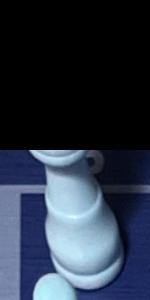
Label: King_White